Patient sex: M
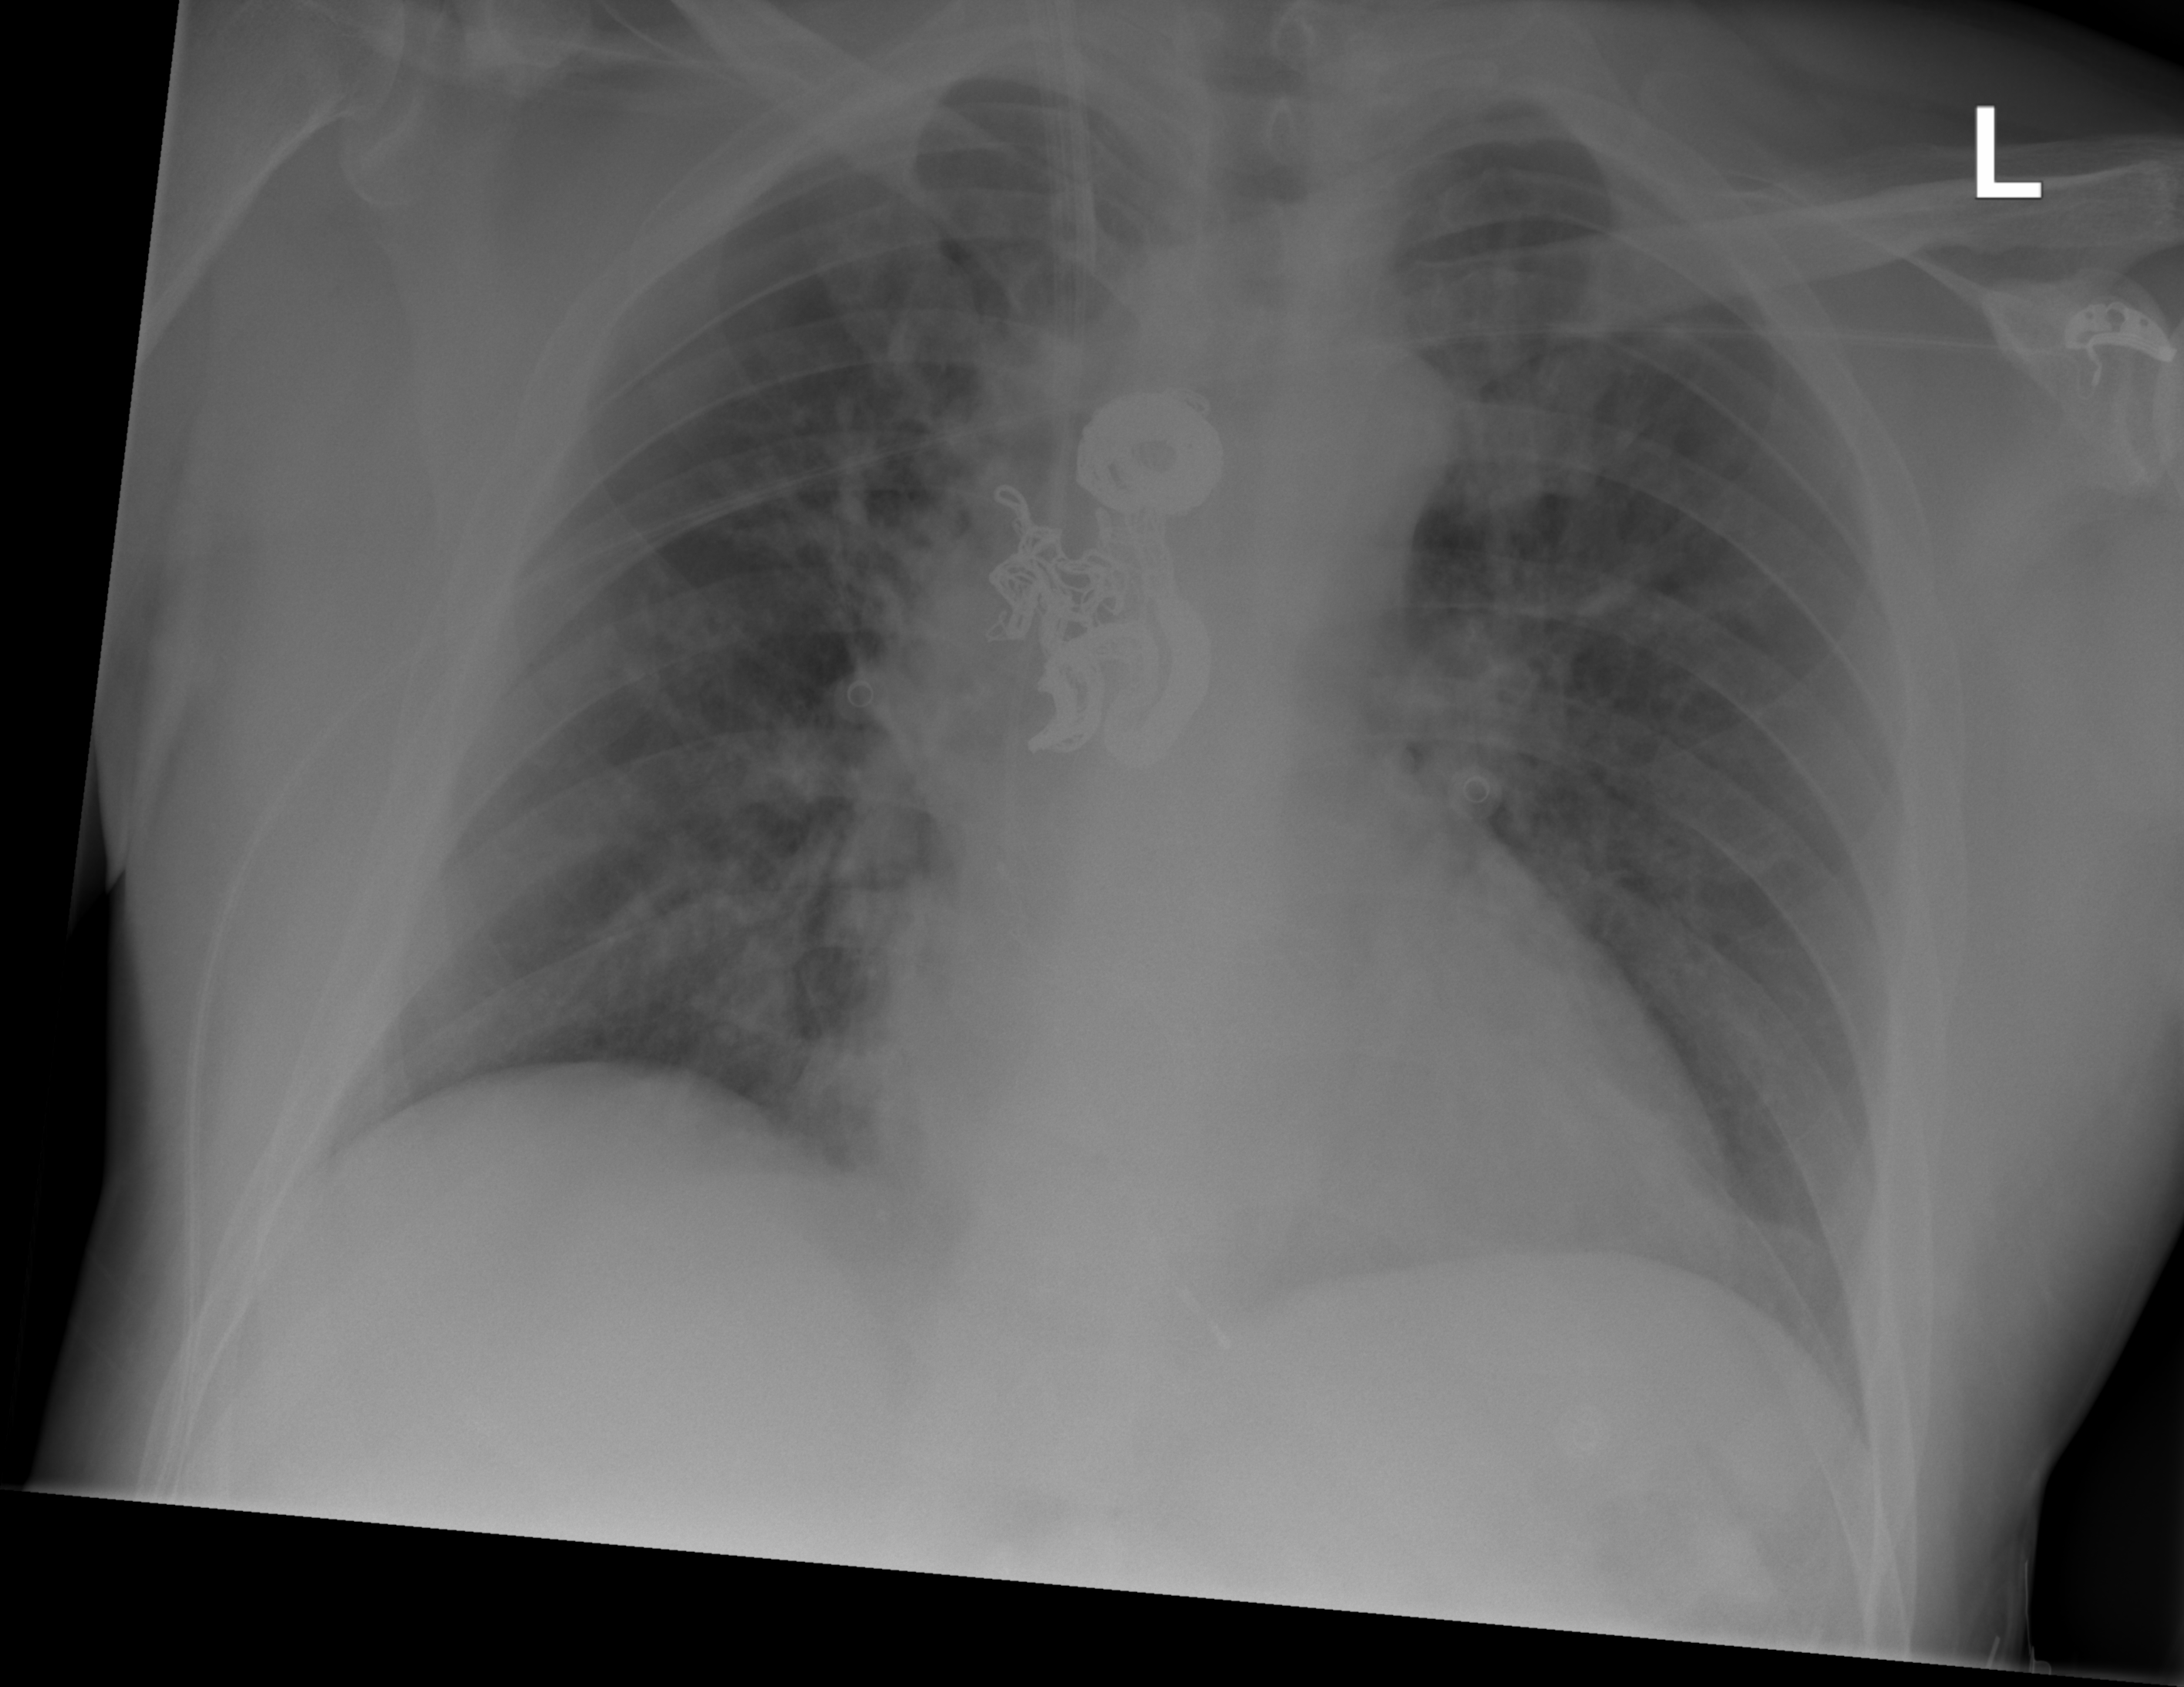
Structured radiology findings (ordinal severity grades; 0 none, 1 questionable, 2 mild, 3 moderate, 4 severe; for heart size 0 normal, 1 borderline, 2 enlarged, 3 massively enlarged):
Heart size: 1
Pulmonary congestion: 2
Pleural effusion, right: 0
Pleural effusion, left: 0
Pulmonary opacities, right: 0
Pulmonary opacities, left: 0
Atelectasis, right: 0
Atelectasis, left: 0